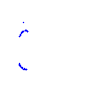
Particle: kaon